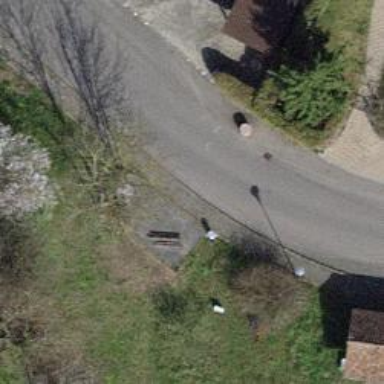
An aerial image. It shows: Bench.